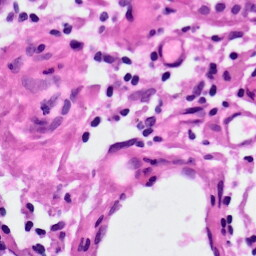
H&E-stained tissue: Lung